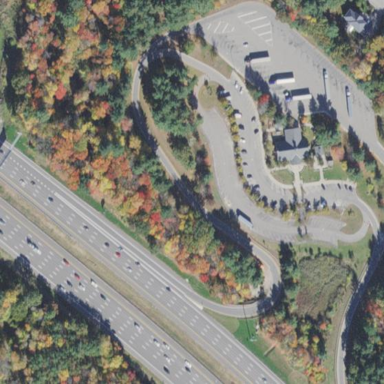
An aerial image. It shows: Rest area along the road.